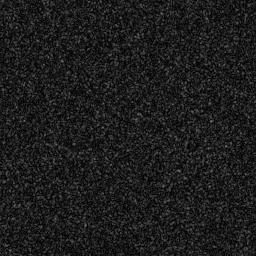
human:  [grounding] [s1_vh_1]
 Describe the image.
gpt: In the satellite image, there is  <ref>1 small ship </ref> <box>[[92, 20, 99, 31, 0]]</box> located at top right.